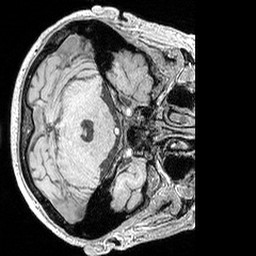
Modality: MP2RAGE
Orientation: axial
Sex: male
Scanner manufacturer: siemens
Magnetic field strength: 3 T
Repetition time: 5 s
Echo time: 0.00292 s